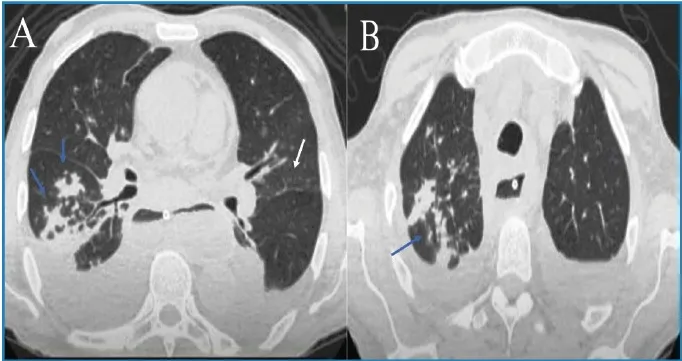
Axial plane thoracic computed tomography images show bilateral pleural effusion, ground-glass opacity in the left lung (white arrow on image A), and a tree-in-bud pattern in the right lung (blue arrows on images A and B).
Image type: radiology (ct)